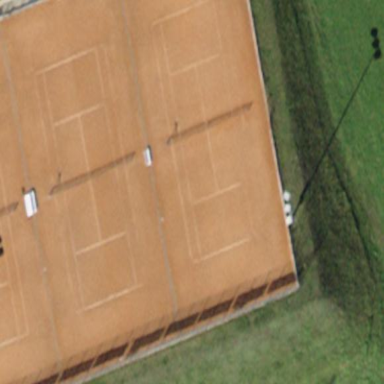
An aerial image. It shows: Tennis court on the leisure land pitch.